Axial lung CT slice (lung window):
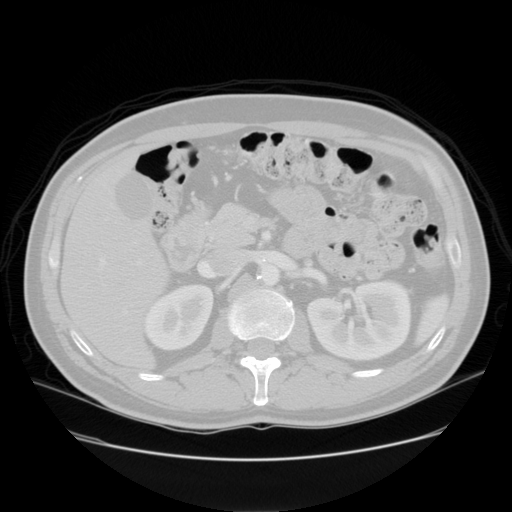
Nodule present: no